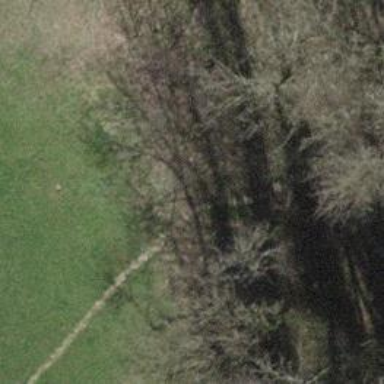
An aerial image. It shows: Path on the ground.